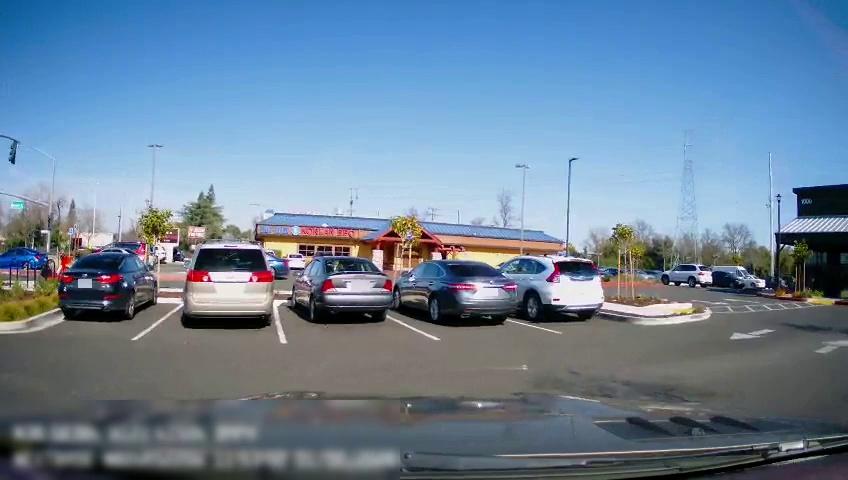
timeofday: Day
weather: Sunny
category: Drivable Space
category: Vehicles | SUV
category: Drivable Space
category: Vehicles | Car
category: Vehicles | Car
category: Vehicles | SUV
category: Vehicles | Car
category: Vehicles | Car
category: Vehicles | Car
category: Vehicles | SUV
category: Vehicles | Car
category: Vehicles | Car
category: Vehicles | SUV
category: Vehicles | Car
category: Vehicles | Van
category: Vehicles | Car
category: Vehicles | Car
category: Traffic | Lights
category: Traffic | Signs